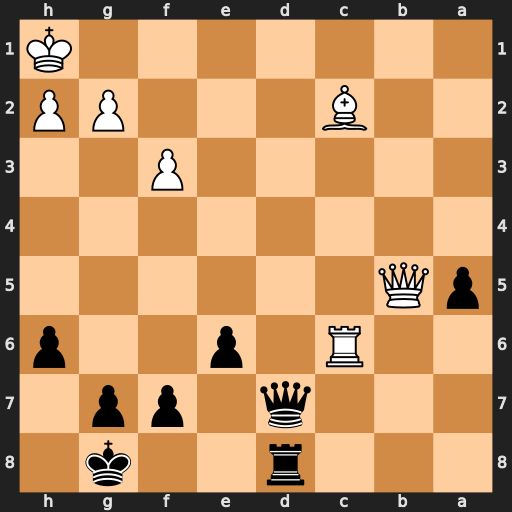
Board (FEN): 3r2k1/3q1pp1/2R1p2p/pQ6/8/5P2/2B3PP/7K
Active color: b
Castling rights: -
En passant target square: -
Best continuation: Qd1+ Bxd1 Rxd1+ Qf1 Rxf1#